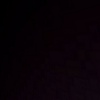
Label: space